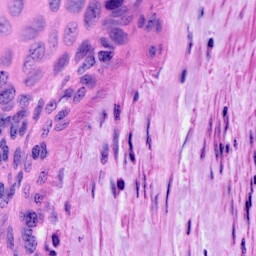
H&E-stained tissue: Cervix